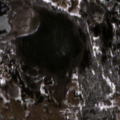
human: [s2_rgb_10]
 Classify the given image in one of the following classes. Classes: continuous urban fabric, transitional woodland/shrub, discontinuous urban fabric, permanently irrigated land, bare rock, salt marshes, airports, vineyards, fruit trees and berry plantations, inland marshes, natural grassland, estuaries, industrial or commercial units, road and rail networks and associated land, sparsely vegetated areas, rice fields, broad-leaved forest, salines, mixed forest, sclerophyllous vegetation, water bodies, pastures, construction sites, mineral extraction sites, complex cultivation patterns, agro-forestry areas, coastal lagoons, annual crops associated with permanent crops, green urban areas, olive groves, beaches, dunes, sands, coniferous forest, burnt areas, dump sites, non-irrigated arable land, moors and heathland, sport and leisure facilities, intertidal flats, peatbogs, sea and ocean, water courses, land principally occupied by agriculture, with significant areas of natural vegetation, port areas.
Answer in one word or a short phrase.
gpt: complex cultivation patterns, land principally occupied by agriculture, with significant areas of natural vegetation, broad-leaved forest, mixed forest, inland marshes, water bodies